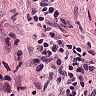
Metastatic tissue present: yes